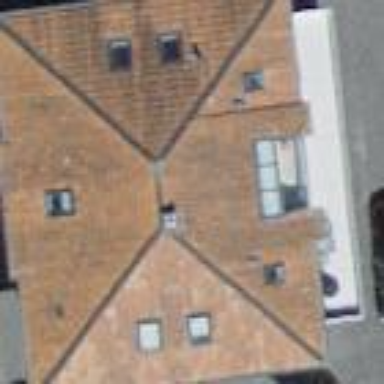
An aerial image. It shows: Building with pyramidal-shaped roof.